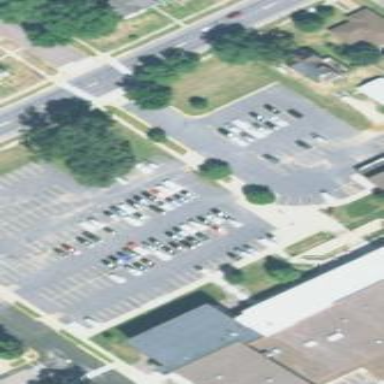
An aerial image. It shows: Parking area with surface.